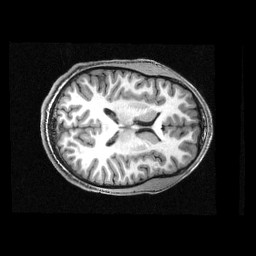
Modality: T1w
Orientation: axial
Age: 13
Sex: male
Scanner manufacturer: siemens
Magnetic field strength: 3 T
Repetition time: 2.3 s
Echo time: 0.00336 s